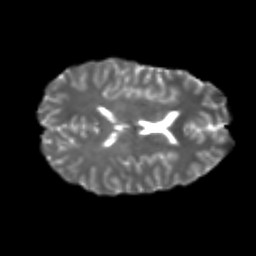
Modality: T2w
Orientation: axial
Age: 22
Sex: female
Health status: healthy
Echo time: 0.074 s